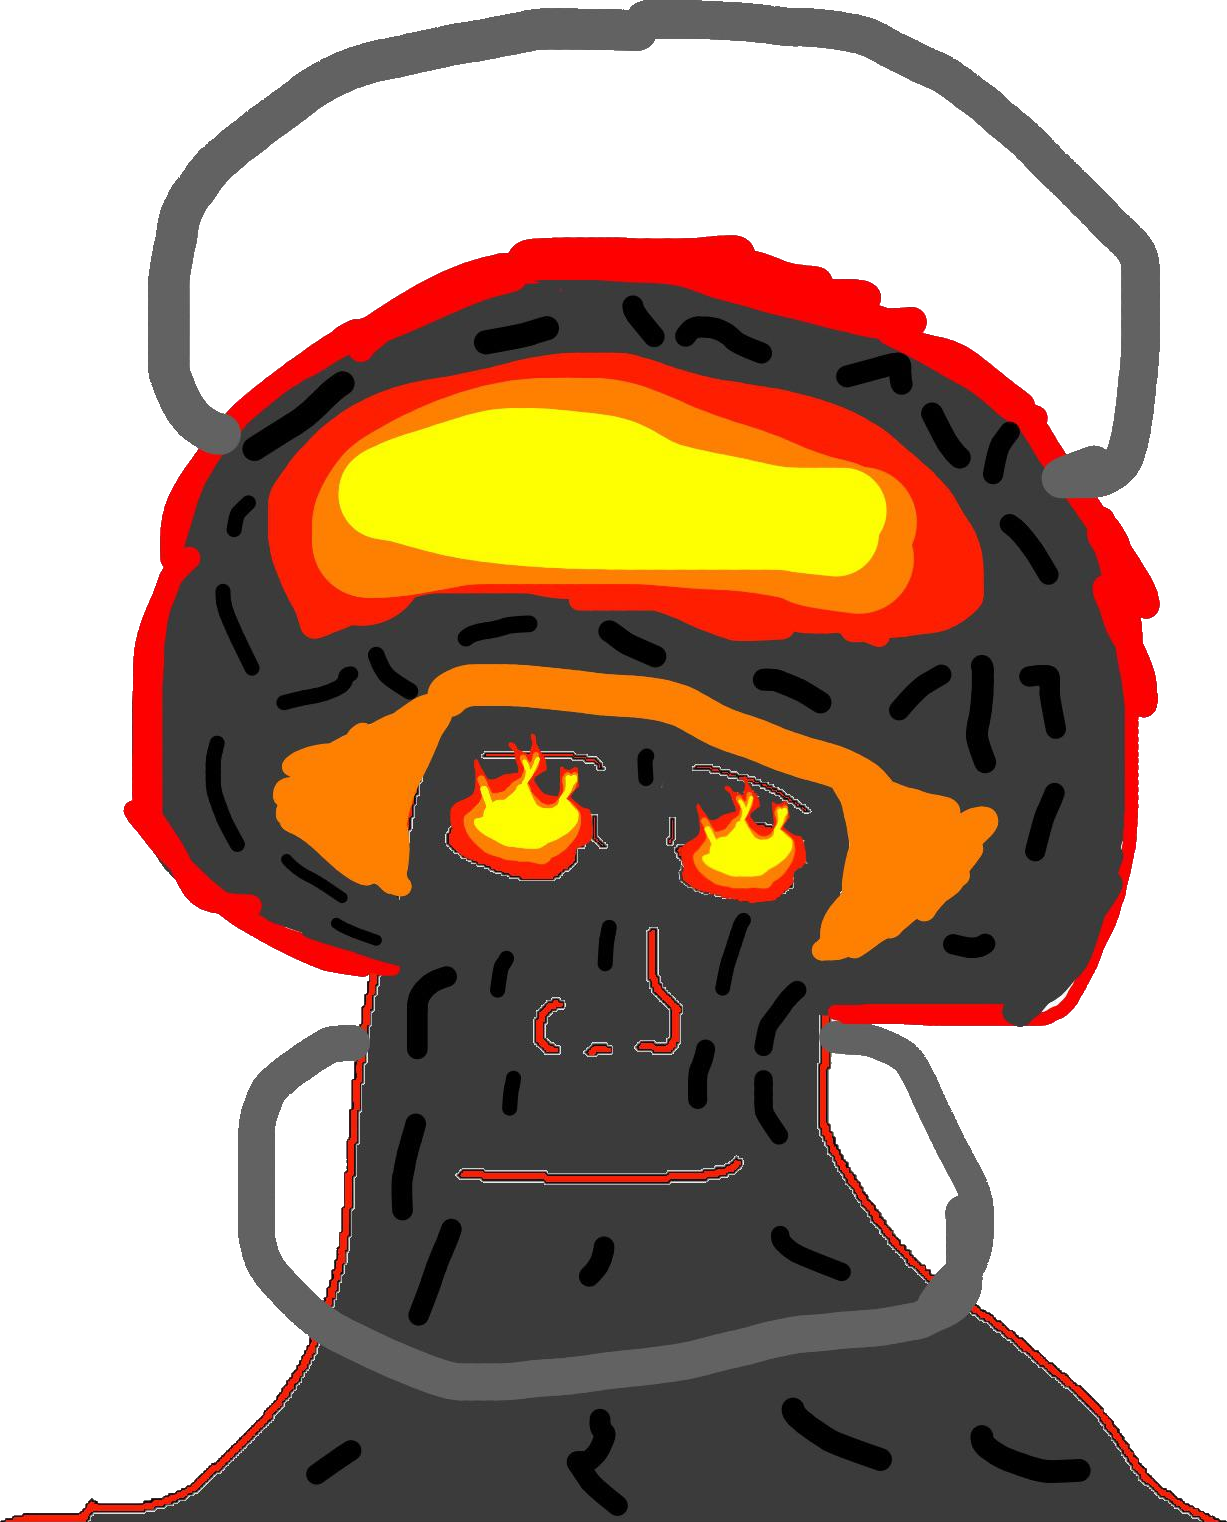
Label: 5_Shroomjak